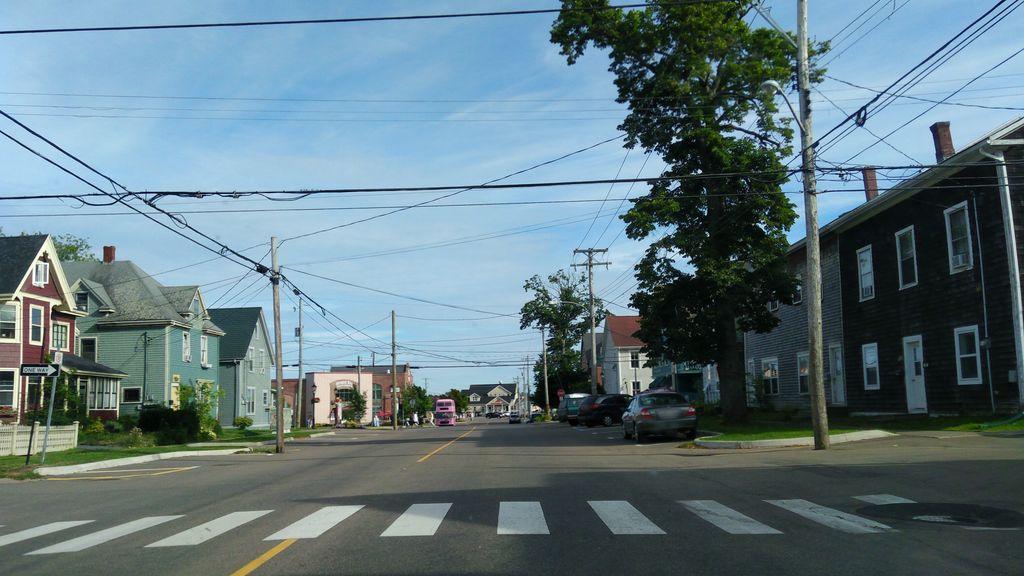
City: charlottetown